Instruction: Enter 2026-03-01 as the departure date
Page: home
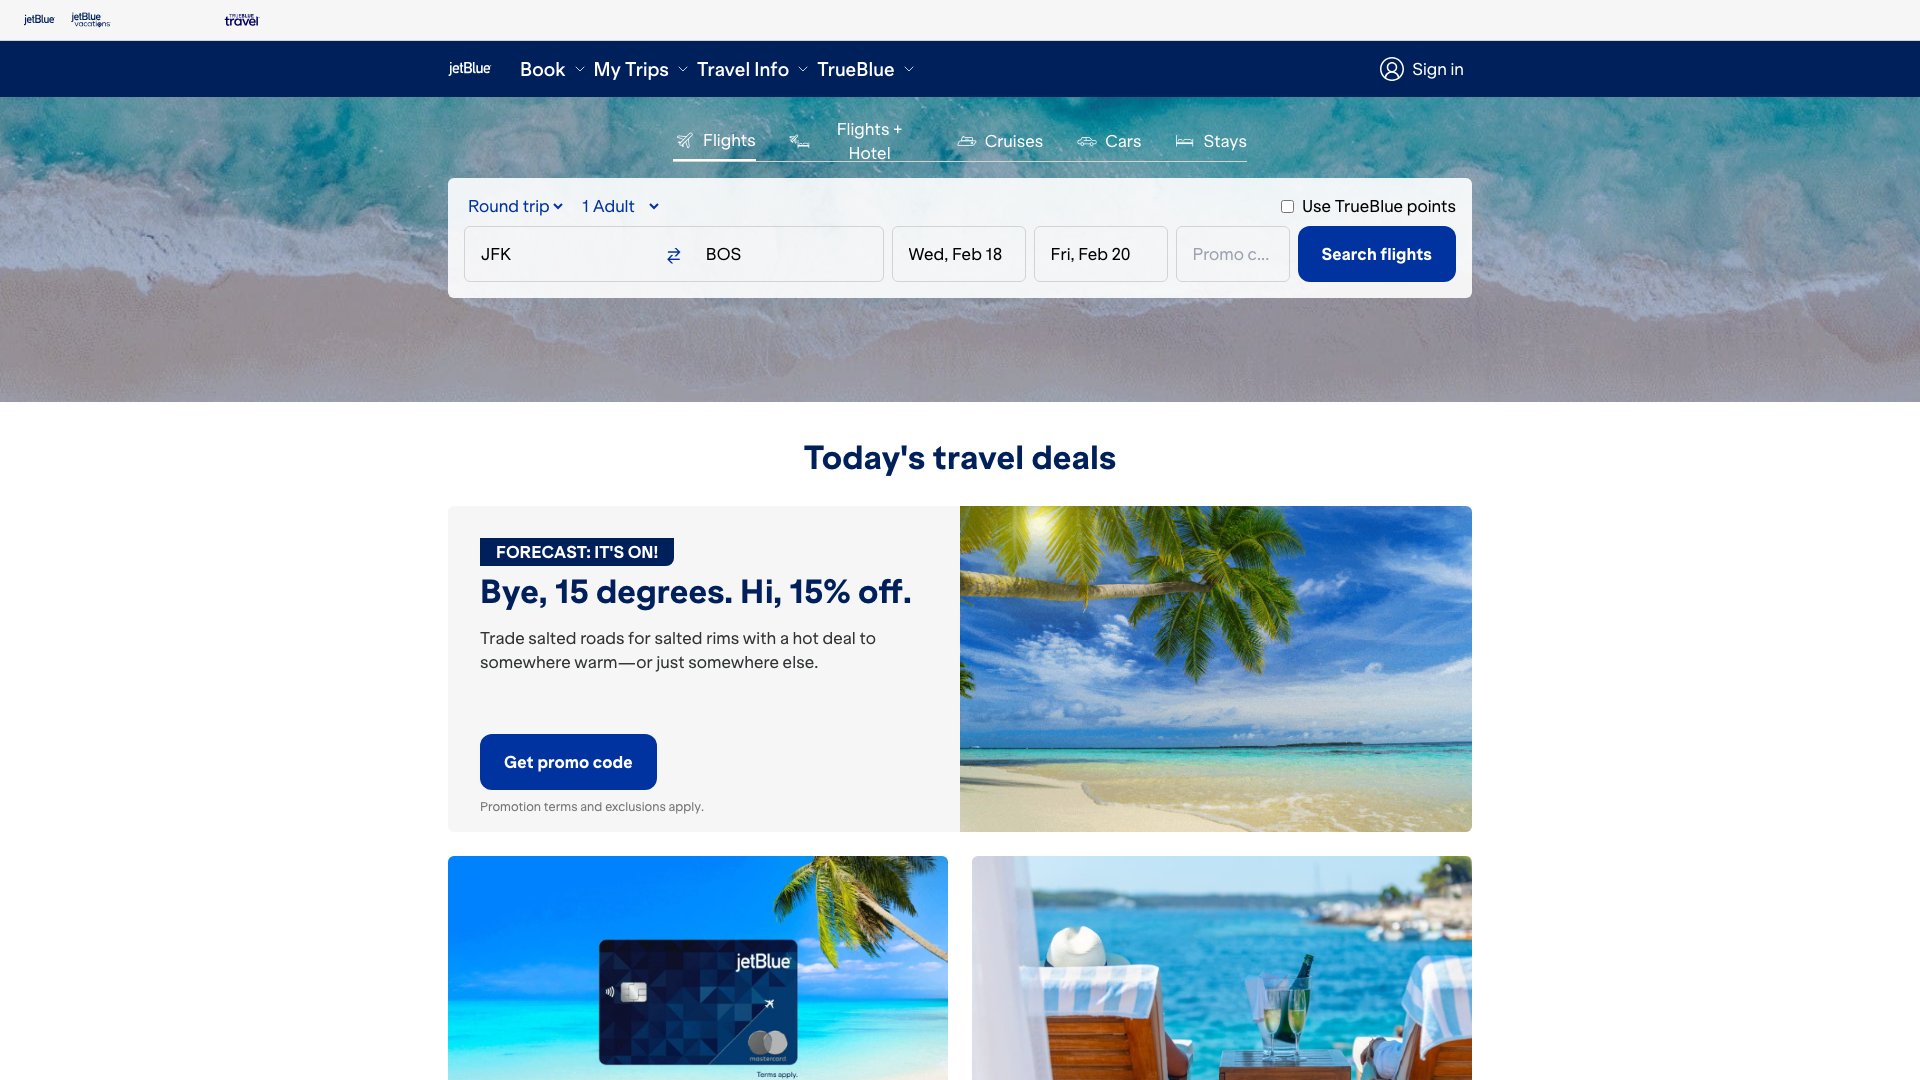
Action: type